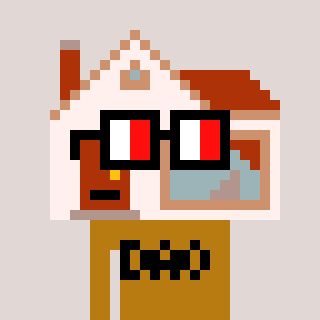
a pixel art character with square glasses with black frames and red eyes, a house-shaped head and a gold-colored body on a warm background